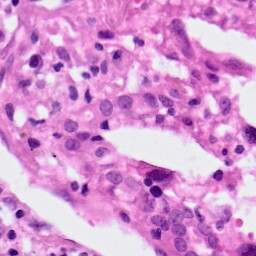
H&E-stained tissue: Lung